高一 · 立体几何学
直三棱柱 $A B C-A_{1} B_{1} C_{1}$ 的 6 个顶点都在球 $O$ 的球面上, 若 $A B=\sqrt{6}$, $A C=\sqrt{10}, A B \perp A C, A A_{1}=2 \sqrt{5}$, 则球 $O$ 的表面积为
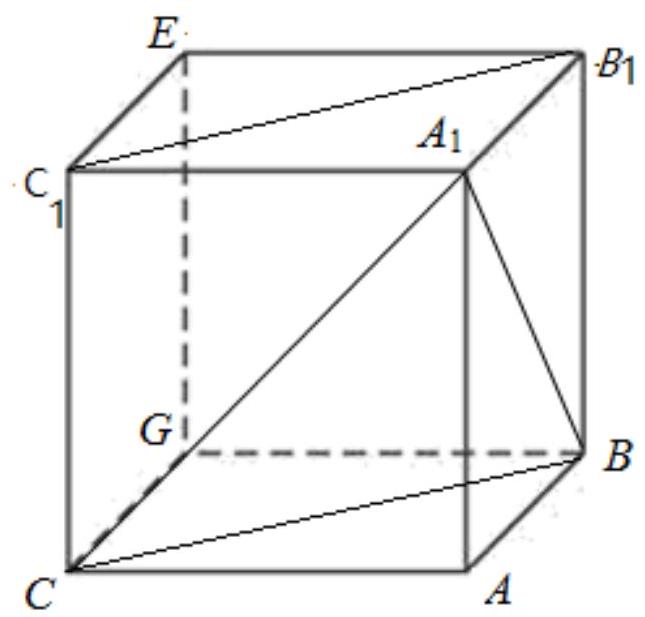
答案: 6 \pi$
解析: 【分析】

直三棱柱 $A B C-A_{1} B_{1} C_{1}$ 中, 底面是直角三角形, 可以补成长方体, 求出长方体的对角线，就可以求出外接球的直径，最后求出球 $O$ 的表面积.

【详解】

直三棱柱 $A B C-A_{1} B_{1} C_{1}$ 中, 底面是直角三角形, 可以补成长方体, 如下图所示:

$B_{1} C=\sqrt{A C^{2}+A B^{2}+B B_{1}^{2}}=6$, 所以球 $O$ 的直径 $2 R$ 为 6 , 球 $O$ 的表面积为

$4 \pi R^{2}=36 \pi$.

【点睛】

本题考查了利用补形法求直三棱柱外接球的表面积.